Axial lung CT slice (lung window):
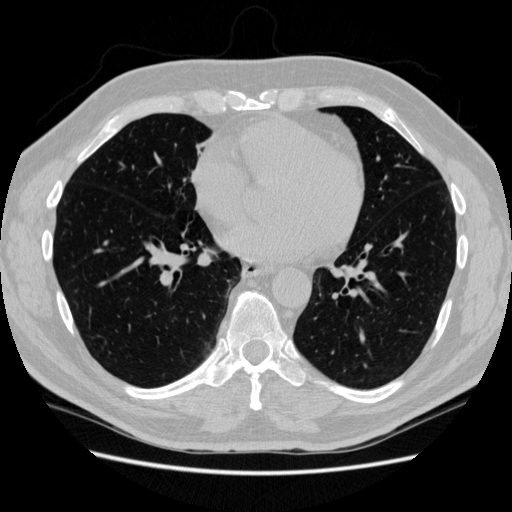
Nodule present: no